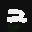
Label: 2